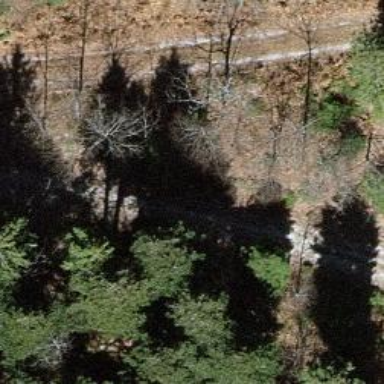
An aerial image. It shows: Unpaved track with grade2 tracktype.